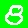
Digit: 8